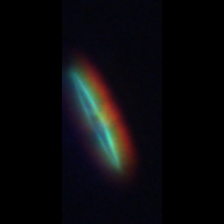
Taxon: Pennate
Group: Diatoms